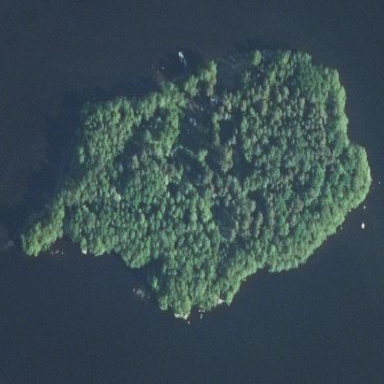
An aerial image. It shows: Islet.